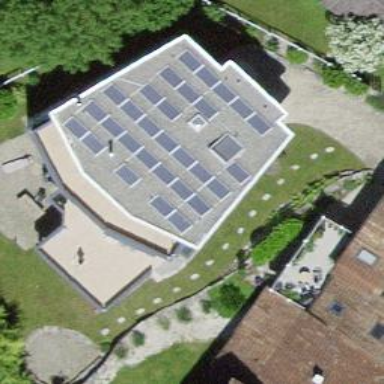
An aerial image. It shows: Solar power generator with photovoltaic panels.